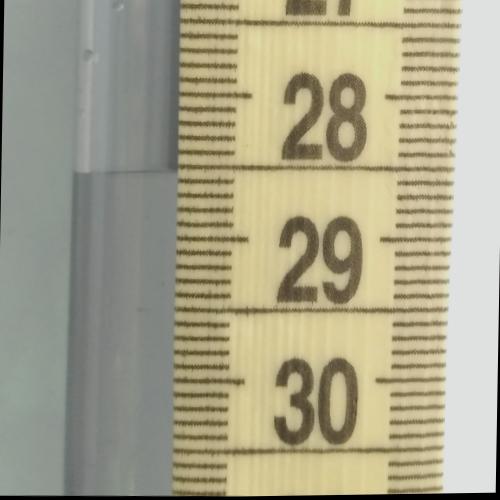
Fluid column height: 28.5 cm